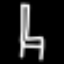
Label: chair